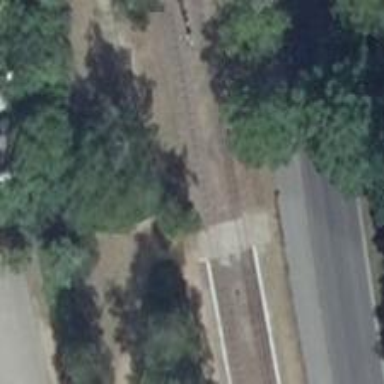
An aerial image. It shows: Railway signal.